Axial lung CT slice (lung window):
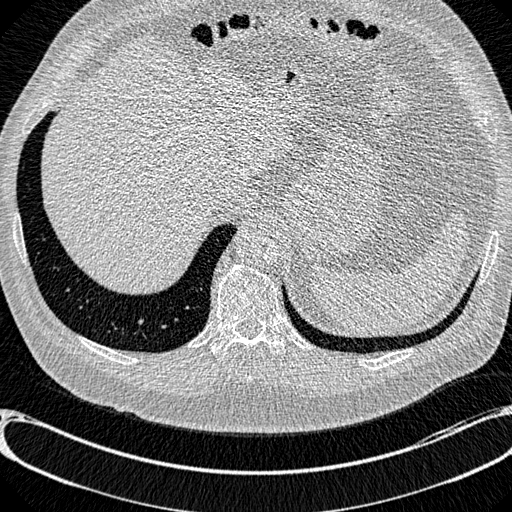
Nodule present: no